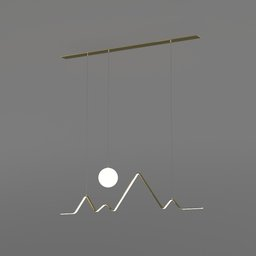
Label: lighting